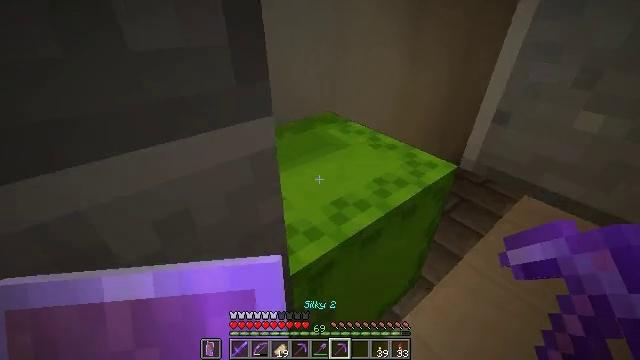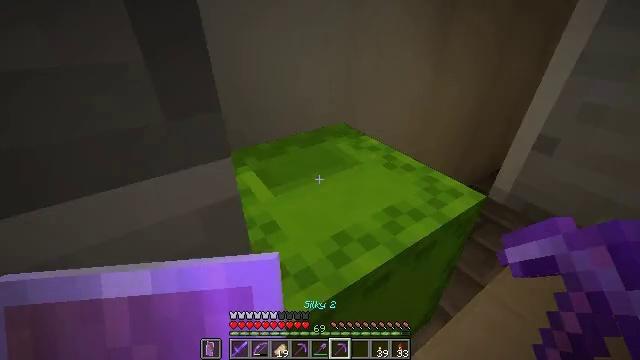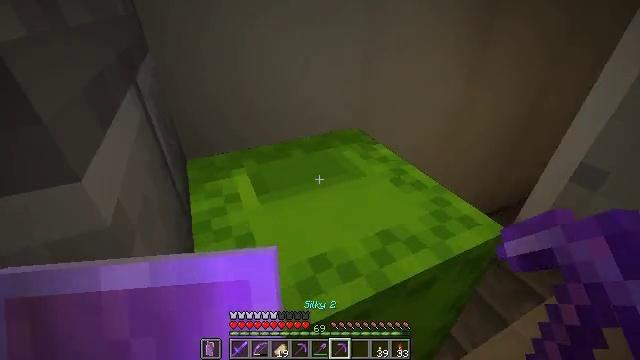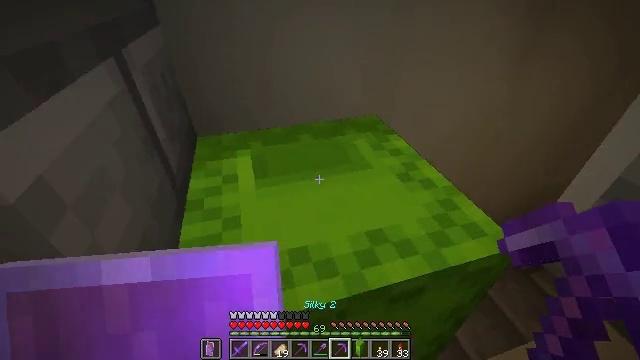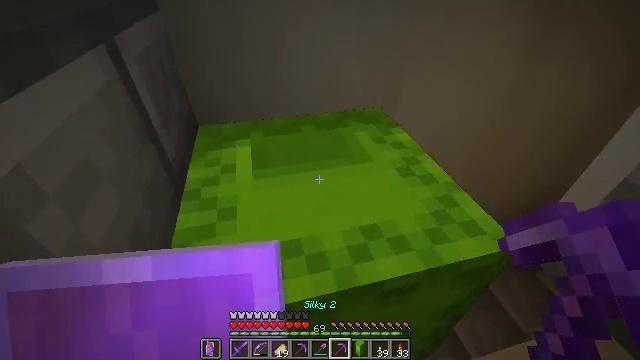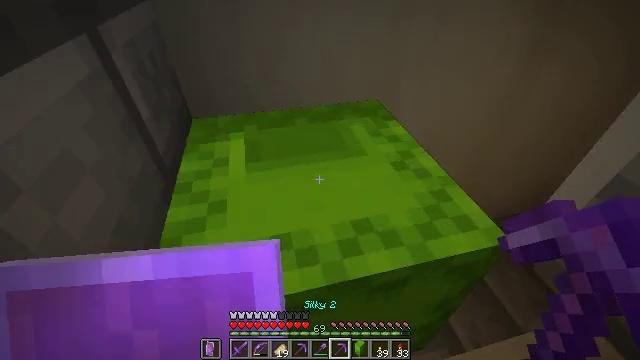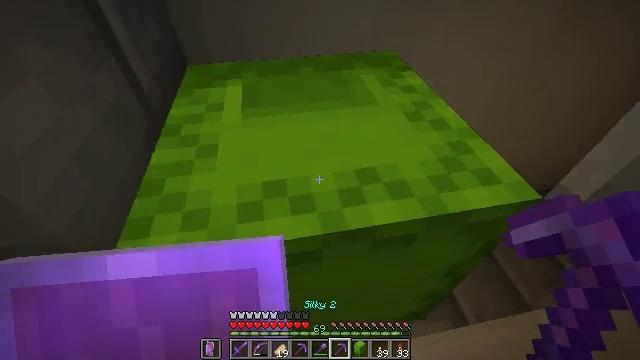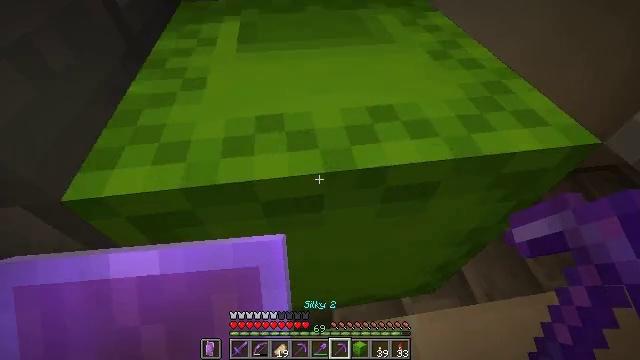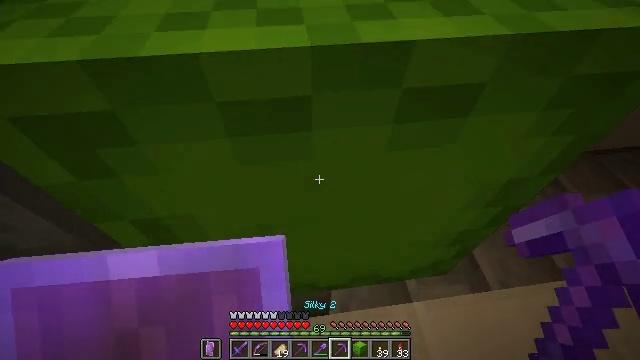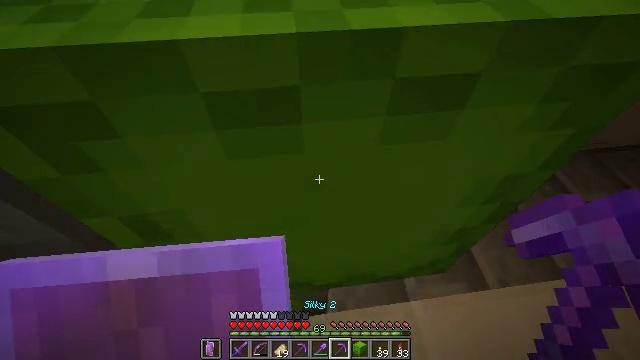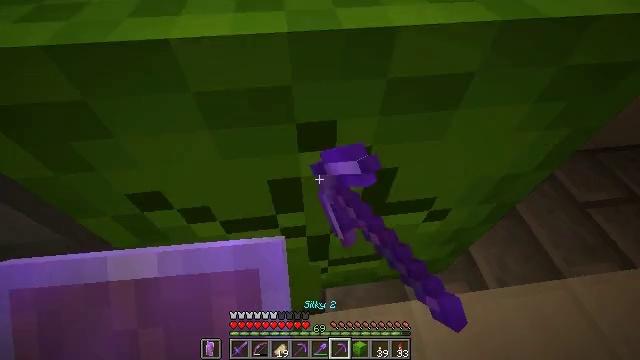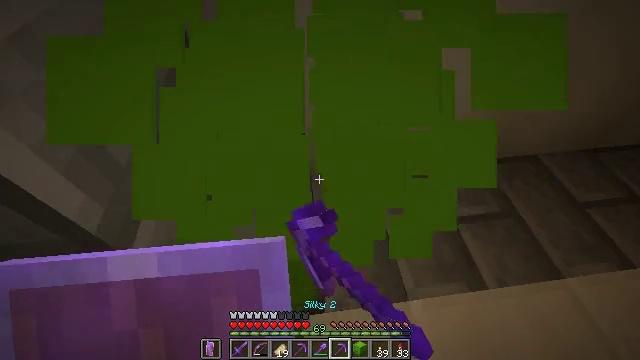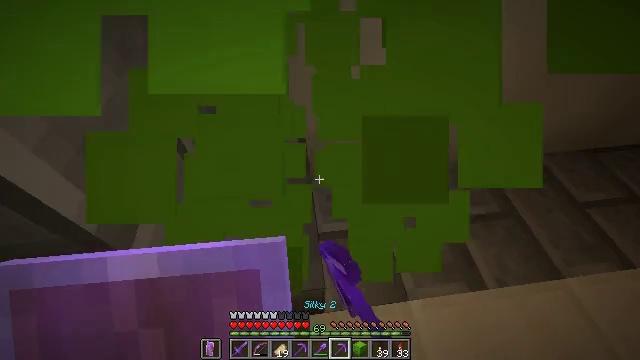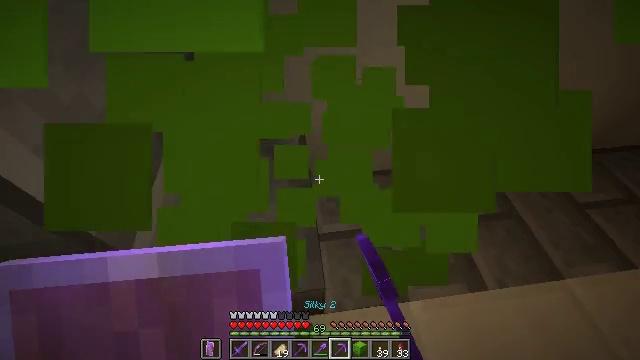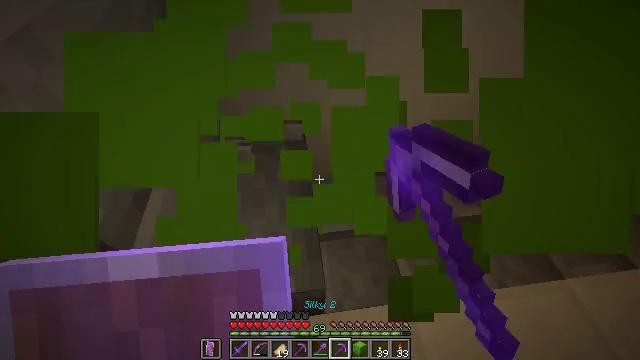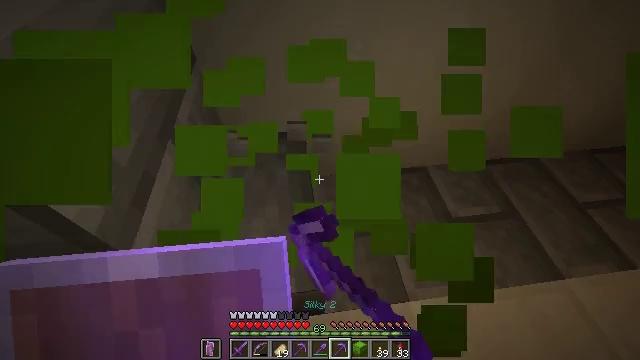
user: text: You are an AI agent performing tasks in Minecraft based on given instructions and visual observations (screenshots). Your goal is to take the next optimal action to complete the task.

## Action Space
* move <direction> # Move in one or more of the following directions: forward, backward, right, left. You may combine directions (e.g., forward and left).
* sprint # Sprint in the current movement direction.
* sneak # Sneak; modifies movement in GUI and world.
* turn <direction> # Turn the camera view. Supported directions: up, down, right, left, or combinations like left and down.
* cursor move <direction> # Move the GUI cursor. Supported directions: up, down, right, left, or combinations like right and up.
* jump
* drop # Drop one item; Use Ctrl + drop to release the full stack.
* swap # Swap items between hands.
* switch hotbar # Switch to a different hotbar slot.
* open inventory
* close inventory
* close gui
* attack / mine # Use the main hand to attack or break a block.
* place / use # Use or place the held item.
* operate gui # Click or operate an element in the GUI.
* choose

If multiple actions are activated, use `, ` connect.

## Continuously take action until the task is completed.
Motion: motion action
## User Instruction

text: Pick up the lime shulker box from the ground.
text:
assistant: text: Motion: move forward and move right, turn left
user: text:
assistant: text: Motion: move forward and move right, turn left
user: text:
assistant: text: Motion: move forward, turn left and down
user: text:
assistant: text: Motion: turn left and down
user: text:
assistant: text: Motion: turn down
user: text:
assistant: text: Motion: turn left and down
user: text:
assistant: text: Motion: turn left and down
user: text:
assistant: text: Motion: turn down
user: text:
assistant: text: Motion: attack / mine
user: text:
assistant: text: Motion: attack / mine
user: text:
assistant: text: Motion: attack / mine
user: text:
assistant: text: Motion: attack / mine
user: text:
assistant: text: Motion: attack / mine
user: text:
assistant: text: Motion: attack / mine
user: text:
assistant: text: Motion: attack / mine
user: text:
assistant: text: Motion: no_op